Question: I want to download a pdf file from the web server using '$http'. I use this code which works great, my file only is save as a html file, but when I open it it is opened as pdf but in the browser. I tested it on Chrome 36, Firefox 31 and Opera 23.
This is my angularjs code (<URL>:
'''
UserService.downloadInvoice(hash).success(function (data, status, headers) {
var filename,
octetStreamMime = "application/octet-stream",
contentType;
// Get the headers
headers = headers();
if (!filename) {
filename = headers["x-filename"] || 'invoice.pdf';
}
// Determine the content type from the header or default to "application/octet-stream"
contentType = headers["content-type"] || octetStreamMime;
if (navigator.msSaveBlob) {
var blob = new Blob([data], { type: contentType });
navigator.msSaveBlob(blob, filename);
} else {
var urlCreator = window.URL || window.webkitURL || window.mozURL || window.msURL;
if (urlCreator) {
// Try to use a download link
var link = document.createElement("a");
if ("download" in link) {
// Prepare a blob URL
var blob = new Blob([data], { type: contentType });
var url = urlCreator.createObjectURL(blob);
link.setAttribute("href", url);
link.setAttribute("download", filename);
// Simulate clicking the download link
var event = document.createEvent('MouseEvents');
event.initMouseEvent('click', true, true, window, 1, 0, 0, 0, 0, false, false, false, false, 0, null);
link.dispatchEvent(event);
} else {
// Prepare a blob URL
// Use application/octet-stream when using window.location to force download
var blob = new Blob([data], { type: octetStreamMime });
var url = urlCreator.createObjectURL(blob);
$window.location = url;
}
}
}
}).error(function (response) {
$log.debug(response);
});
'''
On my server I use Laravel and this is my response:
'''
$headers = array(
'Content-Type' => $contentType,
'Content-Length' => strlen($data),
'Content-Disposition' => $contentDisposition
);
return Response::make($data, 200, $headers);
'''
where '$contentType' is 'application/pdf' and '$contentDisposition' is 'attachment; filename=" . basename($fileName) . '"''
$filename - e.g. '59005-57123123.PDF'
My response headers:
'''
Cache-Control:no-cache
Connection:Keep-Alive
Content-Disposition:attachment; filename="159005-57123123.PDF"
Content-Length:249403
Content-Type:application/pdf
Date:Mon, 25 Aug 2014 15:56:43 GMT
Keep-Alive:timeout=3, max=1
'''

What am I doing wrong?
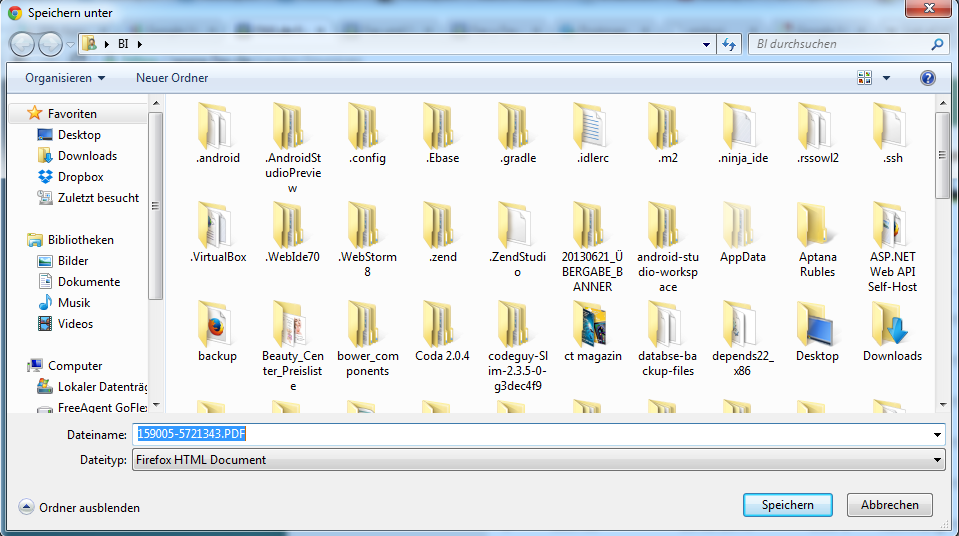
Answer: # Default Open-In Application:
Based on the screenshot, it looks like you have set Firefox as the default application to open your PDF documents on that computer. Which it does, using it's embedded viewer.
So it is saving as a PDF, but your open-in application preferences make it appear as Firefox Html Document.
If you change the open-in preference back to Adobe Reader then the Save-As type should display correctly in the browser.
I hope that helps.